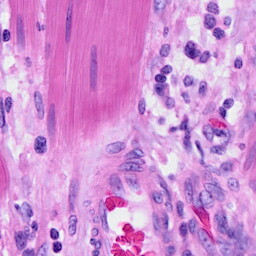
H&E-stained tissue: Ovarian